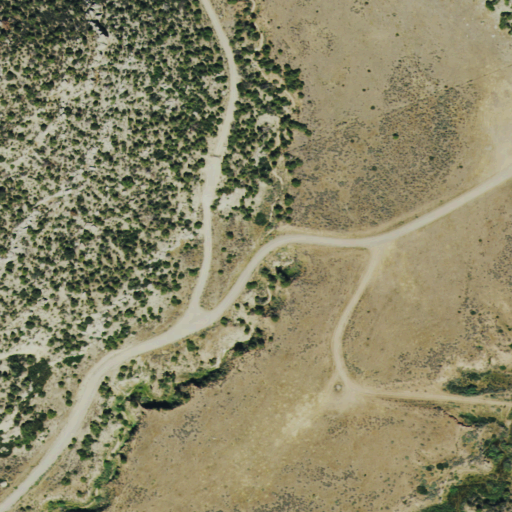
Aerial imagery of valley in Colorado named Lapham Canyon containing grassland, evergreen forest, shrub, and woody wetlands